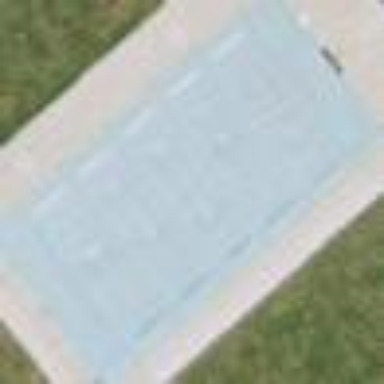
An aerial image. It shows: Outdoor swimming pool in leisure land.